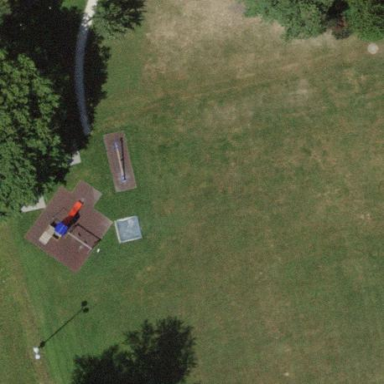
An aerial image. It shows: Playground area for leisure land.